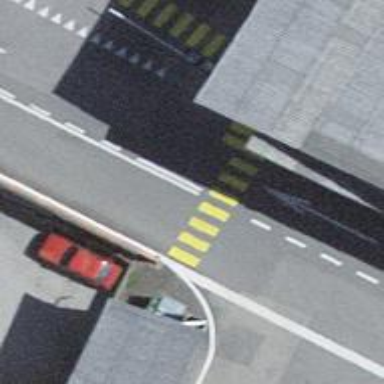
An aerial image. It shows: Uncontrolled road crossing with markings.